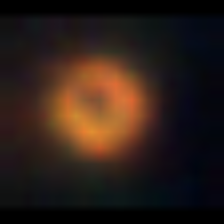
Taxon: NanoPlankton
Group: Other